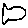
Label: fish